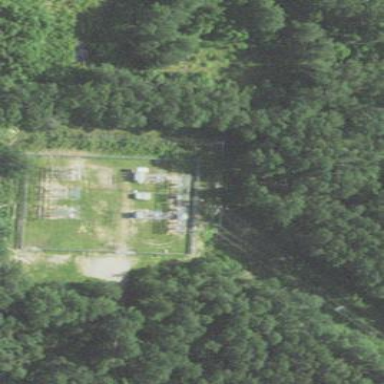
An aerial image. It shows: Distribution power substation secured by fence.